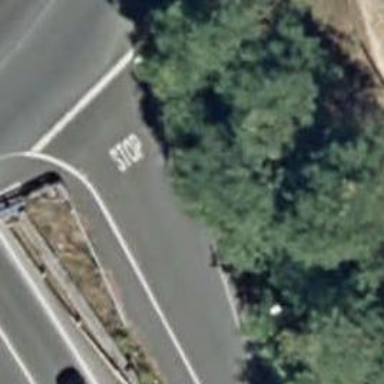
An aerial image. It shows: Stop road.